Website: bh-photo
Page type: order-tracking
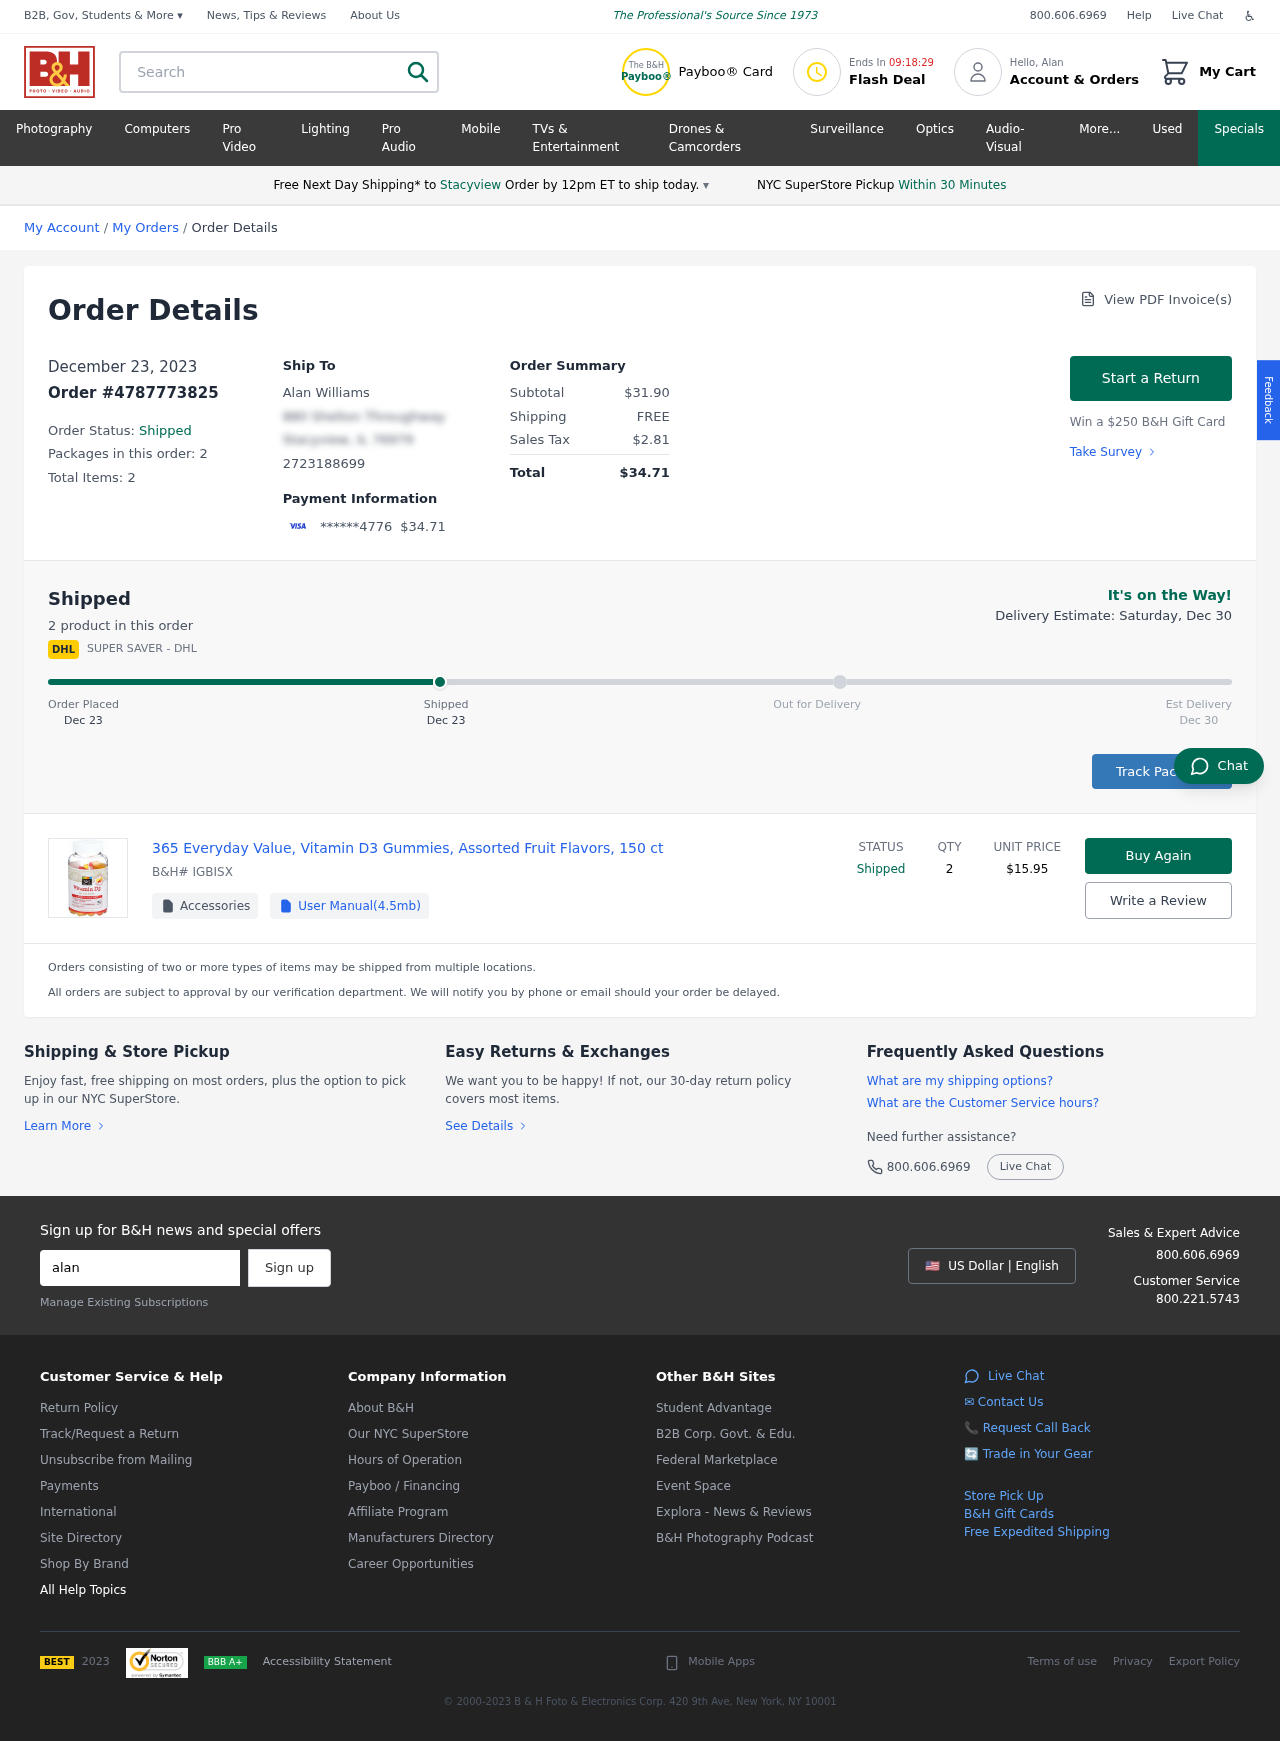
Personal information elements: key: PII_CARD_LAST4
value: ******4776
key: PII_CITY
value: Stacyview
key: PII_EMAIL
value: alanwilliams@yahoo.com
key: PII_FIRSTNAME
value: Alan
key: PII_FULLNAME
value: Alan Williams
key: PII_PHONE
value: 2723188699
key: PII_STREET
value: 880 Shelton Throughway
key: PII_CITY_STATE_ZIP
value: Stacyview, IL 76979
Product elements: key: PRODUCT1_NAME
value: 365 Everyday Value, Vitamin D3 Gummies, Assorted Fruit Flavors, 150 ct
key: PRODUCT1_PRICE
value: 15.95
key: PRODUCT1_QUANTITY
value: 2
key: PRODUCT1_SKU
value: IGBISX
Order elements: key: ORDER_DATE
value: Dec 23
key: ORDER_DATE
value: December 23, 2023
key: ORDER_ID
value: Order #4787773825
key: ORDER_NUM_PACKAGES
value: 2
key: ORDER_NUM_ITEMS
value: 2
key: ORDER_NUM_ITEMS
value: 2 product
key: ORDER_TOTAL
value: $34.71
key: ORDER_SUBTOTAL
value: $31.90
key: ORDER_SHIPPING_COST
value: FREE
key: ORDER_TAX
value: $2.81
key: ORDER_DELIVERY_DATE
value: Dec 30
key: ORDER_DELIVERY_DATE
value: Delivery Estimate: Saturday, Dec 30
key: ORDER_SHIPPING_DATE
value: Dec 23
Search elements: key: HEADER_SEARCH
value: Search